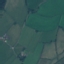
Land use / land cover class: Pasture